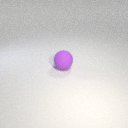
large purple rubber sphere